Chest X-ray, AP view. Patient: 28 years old, sex M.
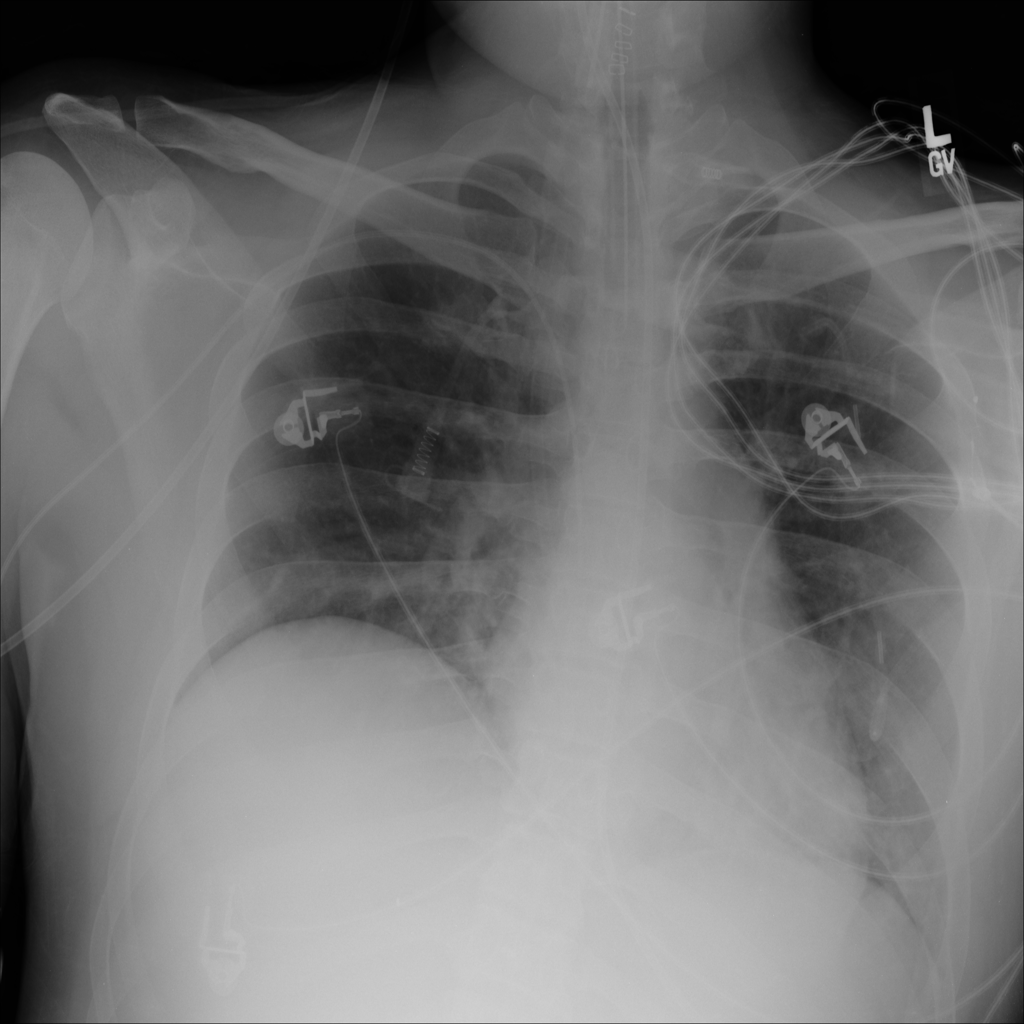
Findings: Infiltration